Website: apple
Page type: address-validator
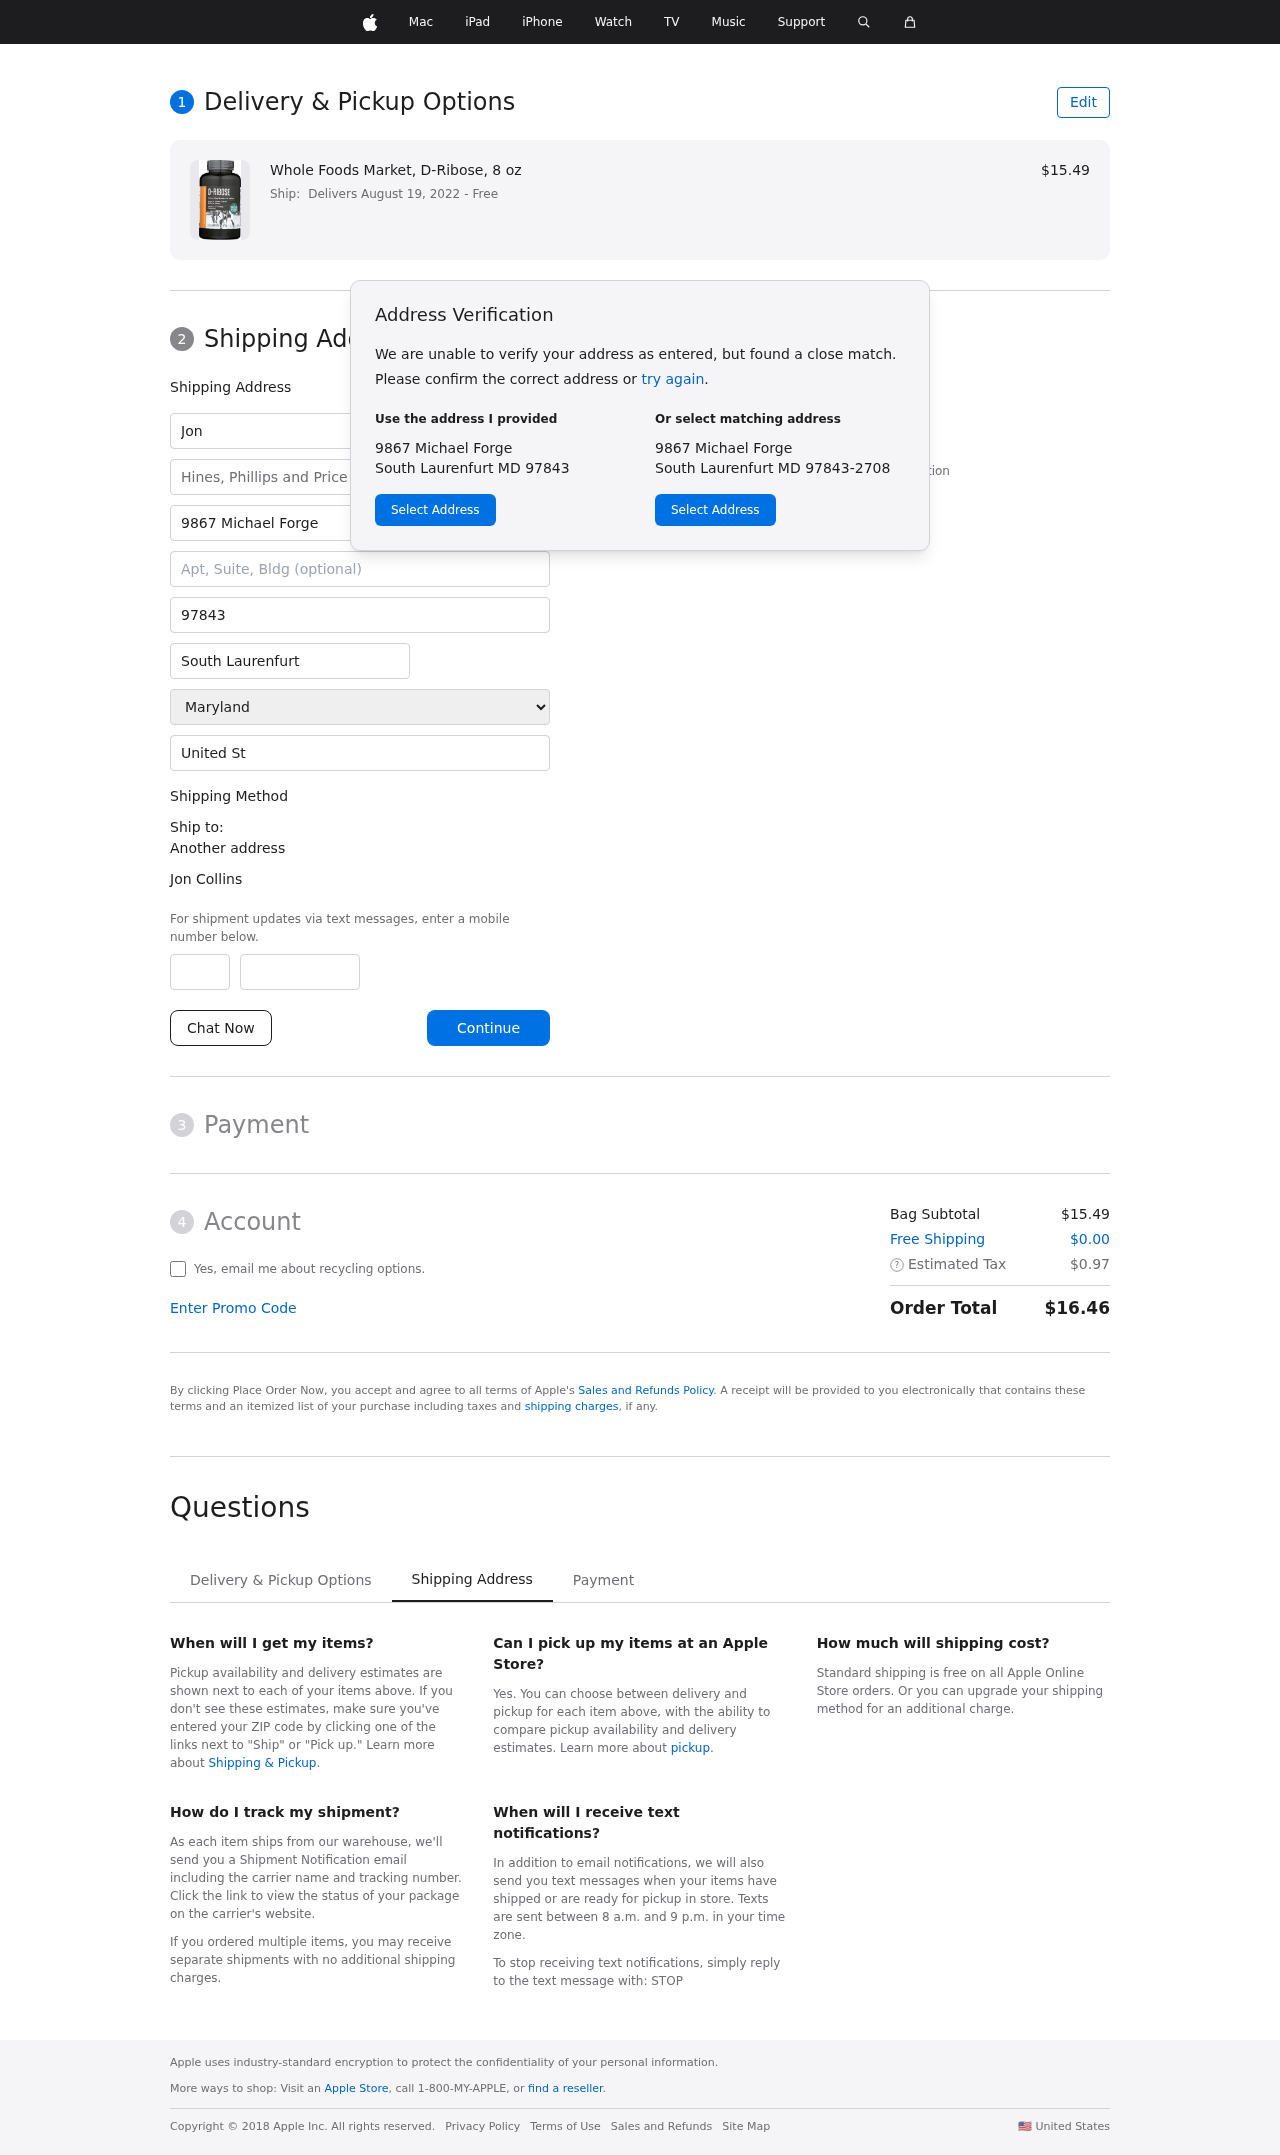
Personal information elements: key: PII_CITY
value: South Laurenfurt
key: PII_COMPANY
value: Hines, Phillips and Price
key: PII_COUNTRY
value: United States
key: PII_FIRSTNAME
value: Jon
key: PII_FULLNAME
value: Jon Collins
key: PII_LASTNAME
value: Collins
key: PII_PHONE_AREA
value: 282
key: PII_PHONE_SUFFIX
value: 1336
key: PII_POSTCODE
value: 97843
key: PII_STATE
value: Maryland
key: PII_STREET
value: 9867 Michael Forge
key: PII_CITY_STATE_ZIP
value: South Laurenfurt MD 97843
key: PII_STATE_ABBR
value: MD
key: PII_POSTCODE_FULL
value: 97843
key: PII_STATE_ABBR2
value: MD
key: PII_POSTCODE_NUMERIC
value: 97843
Product elements: key: PRODUCT1_NAME
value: Whole Foods Market, D-Ribose, 8 oz
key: PRODUCT1_PRICE
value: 15.49
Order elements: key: ORDER_DELIVERY_DATE
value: Delivers August 19, 2022
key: ORDER_SUBTOTAL
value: $15.49
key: ORDER_SHIPPING_COST
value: $0.00
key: ORDER_TAX
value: $0.97
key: ORDER_TOTAL
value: $16.46